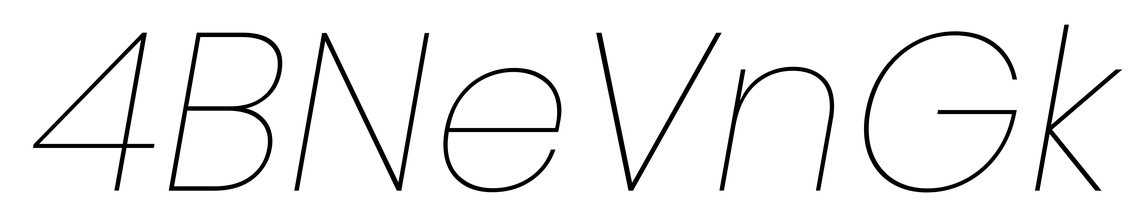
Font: Poppins-ThinItalic